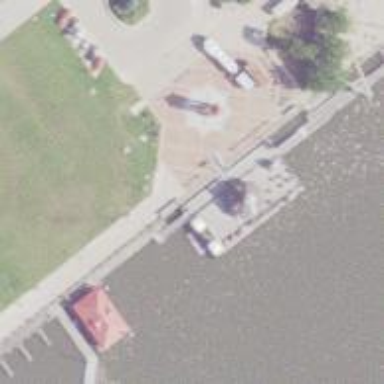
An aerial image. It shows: Footway leading to man-made pier.